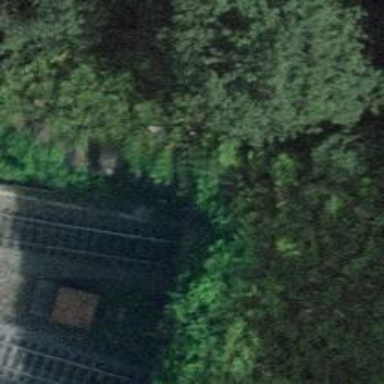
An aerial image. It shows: Railway with electrified contact lines.